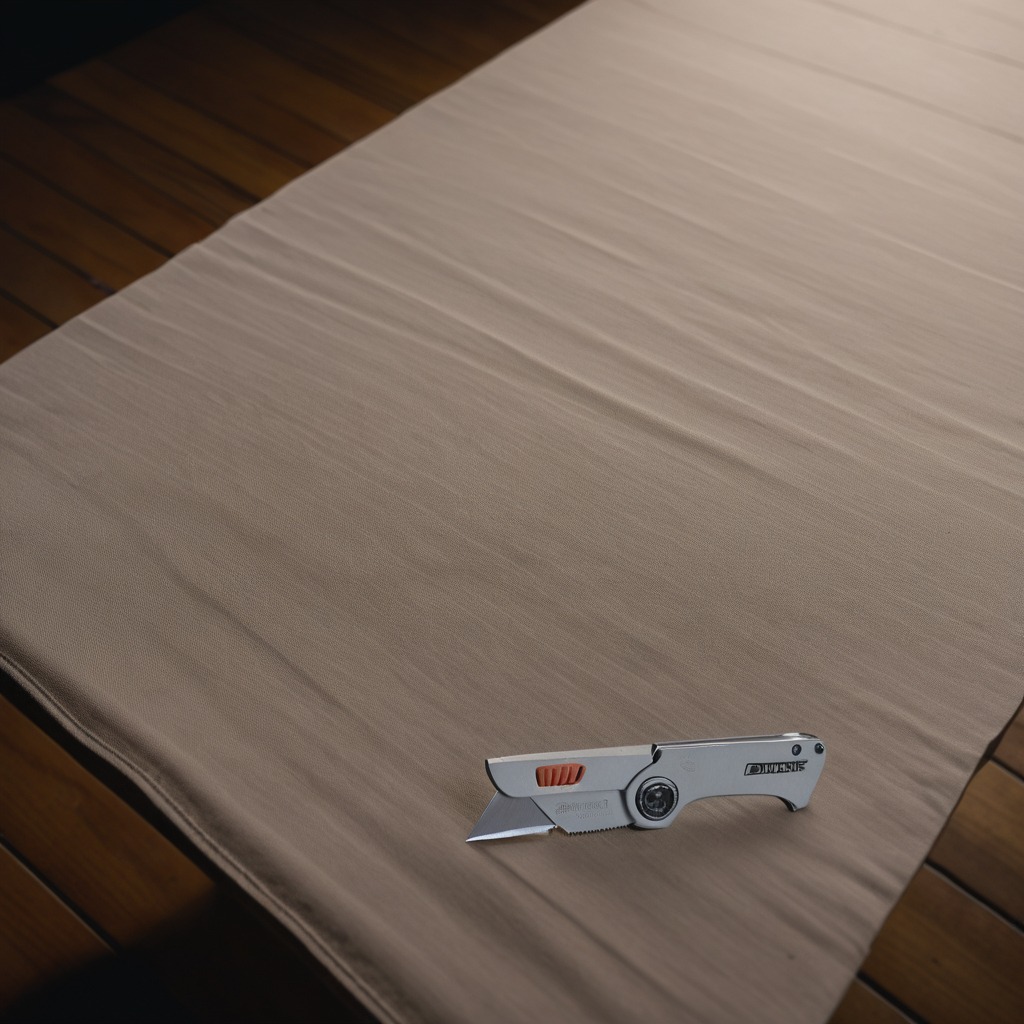
A utility knife is lying on the wooden table.